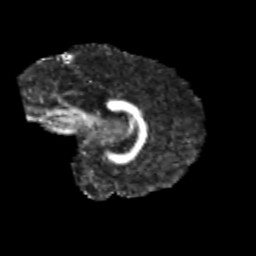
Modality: FA
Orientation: sagittal
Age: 12
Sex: female
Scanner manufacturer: siemens
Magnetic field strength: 3 T
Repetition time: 3.8 s
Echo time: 0.07 s